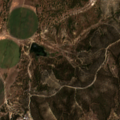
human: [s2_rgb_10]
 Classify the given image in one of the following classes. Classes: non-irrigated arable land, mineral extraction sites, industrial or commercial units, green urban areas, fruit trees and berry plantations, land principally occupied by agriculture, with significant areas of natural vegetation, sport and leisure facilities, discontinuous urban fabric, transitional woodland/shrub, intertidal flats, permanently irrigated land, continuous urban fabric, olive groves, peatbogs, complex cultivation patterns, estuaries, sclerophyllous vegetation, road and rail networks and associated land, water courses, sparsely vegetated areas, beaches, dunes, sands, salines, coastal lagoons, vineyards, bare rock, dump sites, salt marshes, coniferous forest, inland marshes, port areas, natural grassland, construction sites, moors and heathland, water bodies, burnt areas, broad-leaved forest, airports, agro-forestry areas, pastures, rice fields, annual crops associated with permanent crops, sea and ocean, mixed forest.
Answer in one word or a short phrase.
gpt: permanently irrigated land, agro-forestry areas, broad-leaved forest, mixed forest